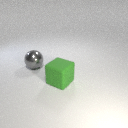
large gray metal sphere behind large green rubber cube